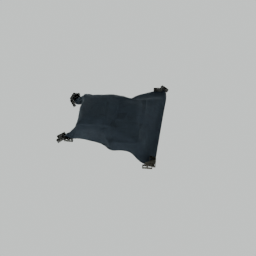
Label: tools